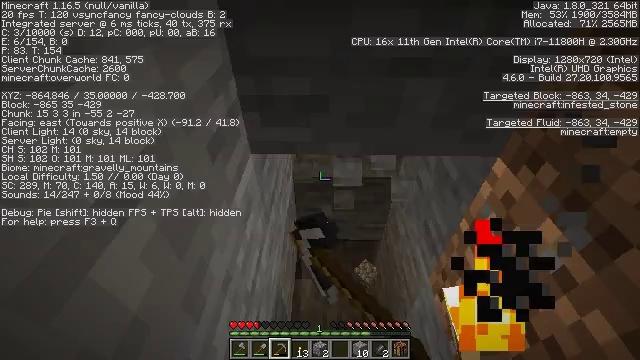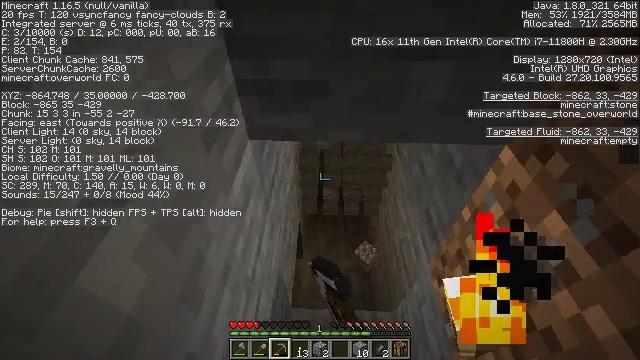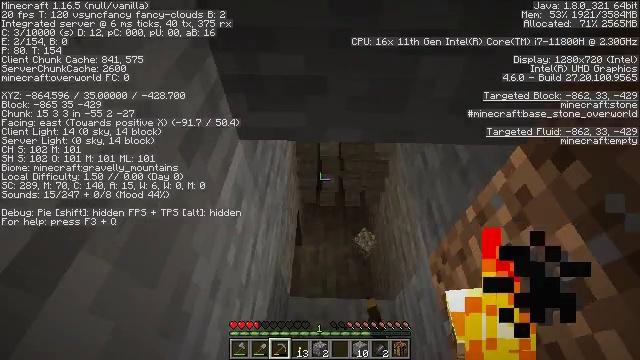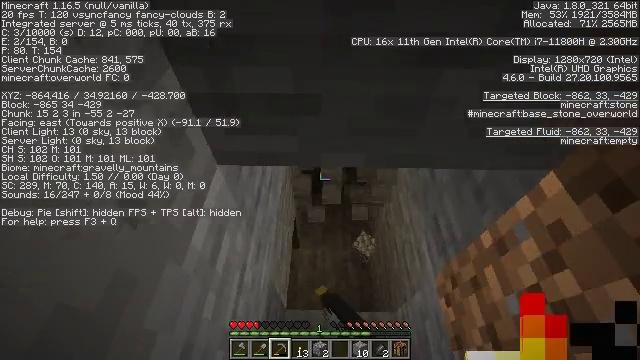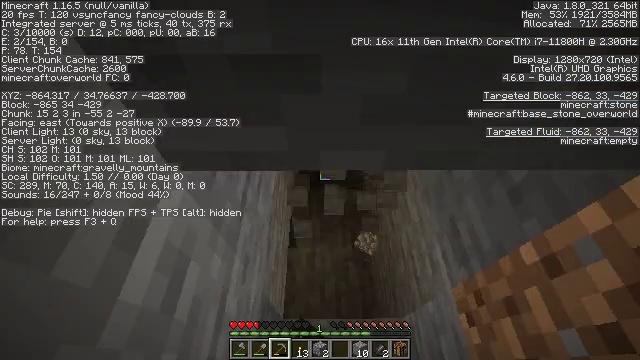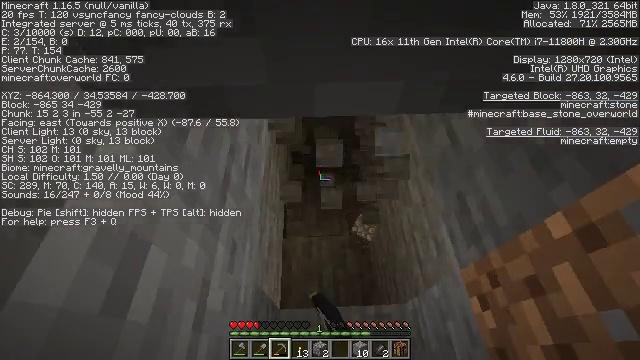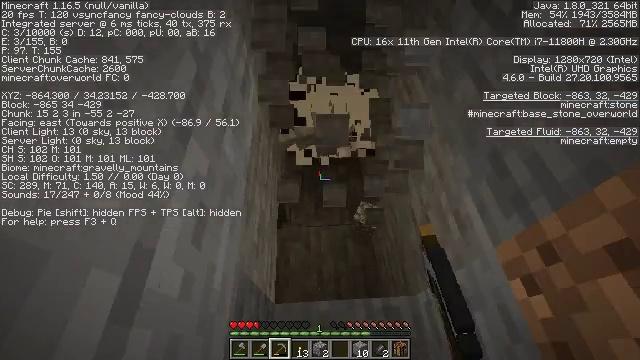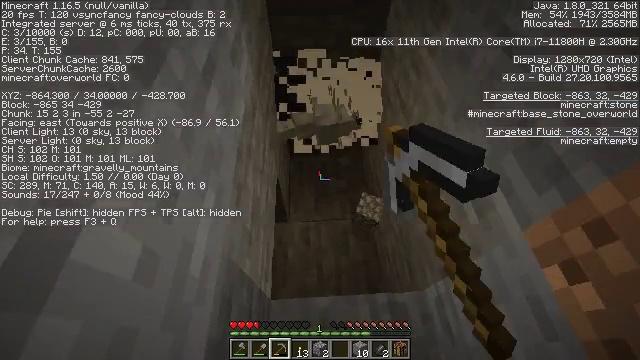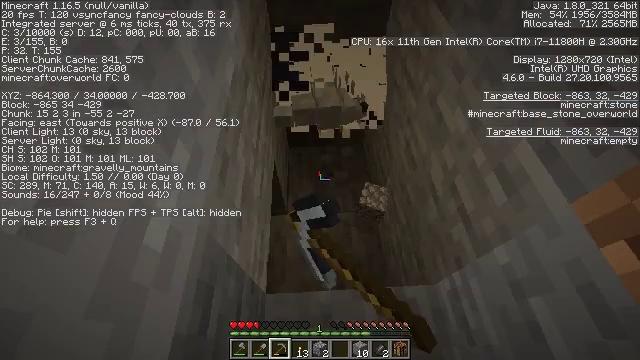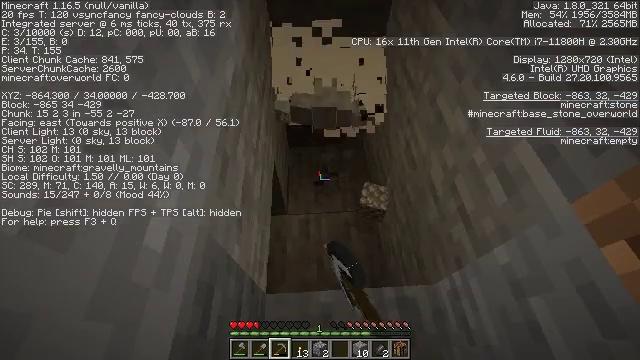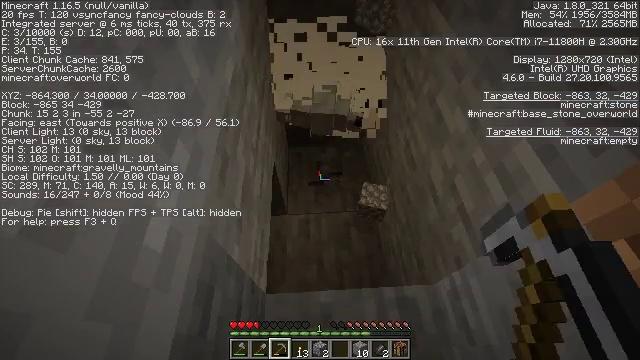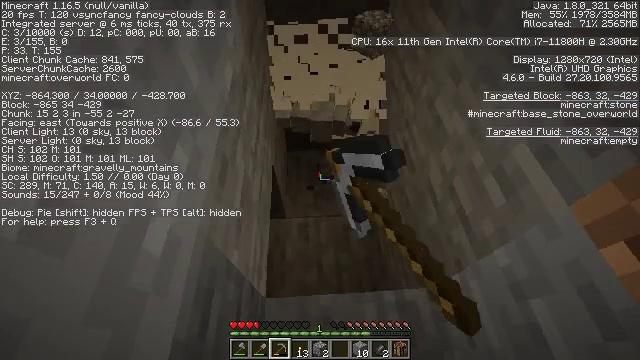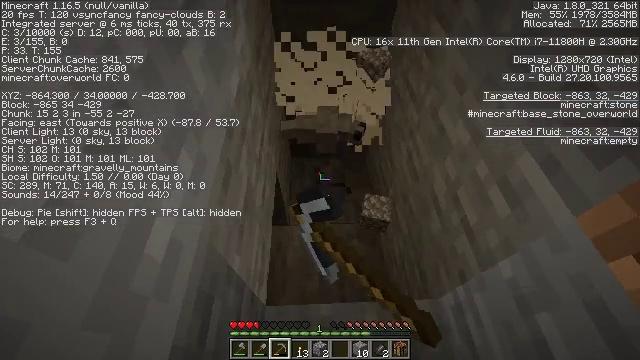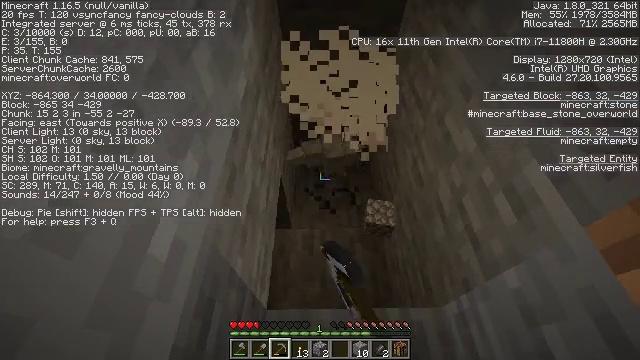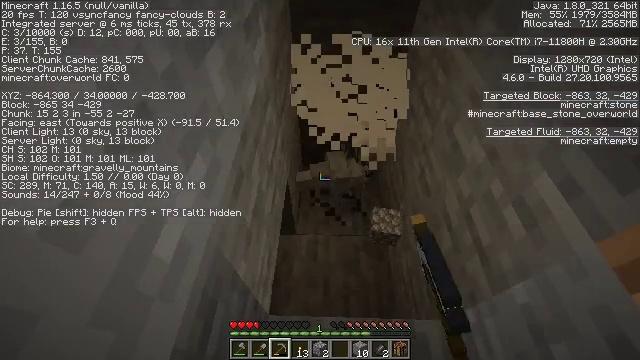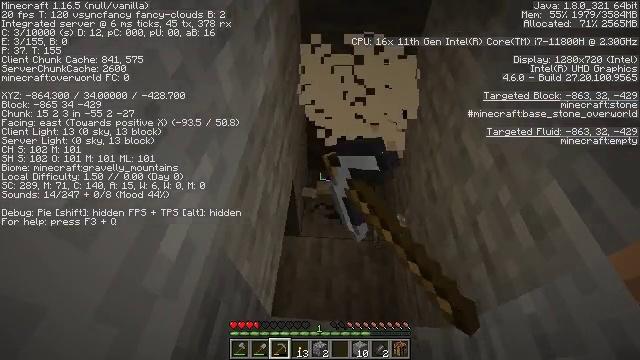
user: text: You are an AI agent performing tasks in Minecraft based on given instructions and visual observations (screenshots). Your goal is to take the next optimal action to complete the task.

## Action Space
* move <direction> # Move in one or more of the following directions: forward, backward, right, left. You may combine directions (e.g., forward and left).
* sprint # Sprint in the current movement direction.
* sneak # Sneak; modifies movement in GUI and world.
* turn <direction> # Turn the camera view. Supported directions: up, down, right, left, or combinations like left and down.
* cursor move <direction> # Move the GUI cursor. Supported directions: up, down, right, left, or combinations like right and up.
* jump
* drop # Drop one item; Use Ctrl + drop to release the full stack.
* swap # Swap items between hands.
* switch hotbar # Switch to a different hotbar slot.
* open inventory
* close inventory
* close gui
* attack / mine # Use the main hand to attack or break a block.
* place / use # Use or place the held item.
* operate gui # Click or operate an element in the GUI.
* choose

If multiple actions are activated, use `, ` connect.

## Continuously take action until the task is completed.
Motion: motion action
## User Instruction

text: Mine infested stone block.
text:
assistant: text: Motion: move forward, turn down, attack / mine
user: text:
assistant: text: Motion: move forward, turn down, attack / mine
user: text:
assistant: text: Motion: move forward, turn down, attack / mine
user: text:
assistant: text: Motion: turn right and down, attack / mine
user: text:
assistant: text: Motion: turn right and down, attack / mine
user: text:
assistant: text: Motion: attack / mine
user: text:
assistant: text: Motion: attack / mine
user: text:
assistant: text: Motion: attack / mine
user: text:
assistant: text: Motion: attack / mine
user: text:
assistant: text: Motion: attack / mine
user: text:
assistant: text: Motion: attack / mine
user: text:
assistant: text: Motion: turn left and up, attack / mine
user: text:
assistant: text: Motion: turn left, attack / mine
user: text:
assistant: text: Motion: turn left and up, attack / mine
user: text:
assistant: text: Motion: turn left, attack / mine
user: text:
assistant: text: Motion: turn left, attack / mine
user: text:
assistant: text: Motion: move right, turn left, attack / mine
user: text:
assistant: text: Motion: move right, turn left, attack / mine
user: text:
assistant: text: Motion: move right, turn left, attack / mine
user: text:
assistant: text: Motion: move forward and move right, turn left, attack / mine
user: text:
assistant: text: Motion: move forward and move right, turn left, attack / mine
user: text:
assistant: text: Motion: attack / mine